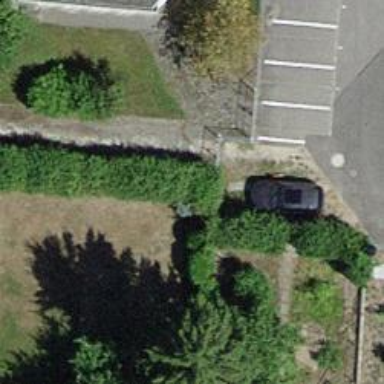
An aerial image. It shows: Gate.